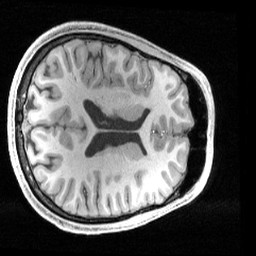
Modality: T1w
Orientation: axial
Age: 21
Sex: male
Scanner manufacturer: siemens
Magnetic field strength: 3 T
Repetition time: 2.4 s
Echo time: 0.00224 s